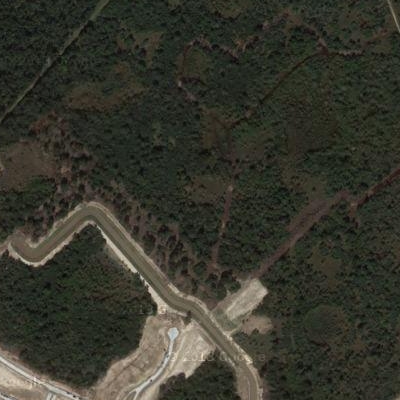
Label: Forest